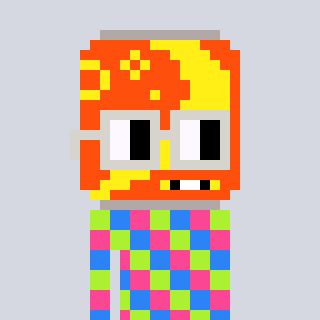
a pixel art character with square light gray glasses, a pop-shaped head and a peachy-colored body on a cool background